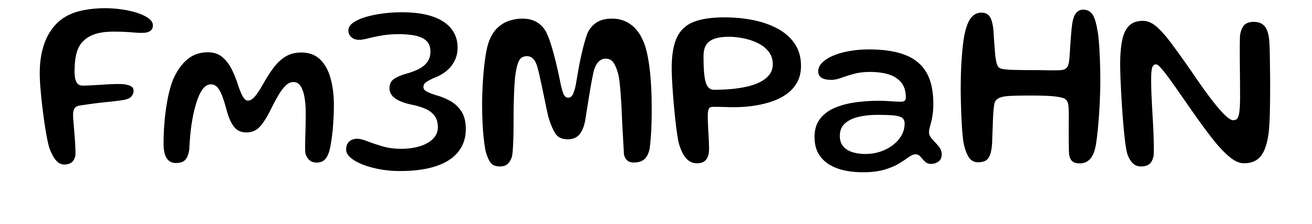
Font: Gluten_Regular